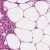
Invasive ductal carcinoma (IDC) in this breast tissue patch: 0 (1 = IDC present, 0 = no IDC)